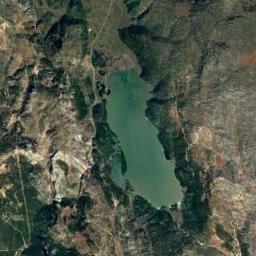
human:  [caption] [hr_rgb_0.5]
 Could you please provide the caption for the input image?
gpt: The lake lies in a mountainous area covered with some vegetation and the water is green .

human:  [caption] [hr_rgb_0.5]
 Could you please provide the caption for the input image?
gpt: The lake is very small .

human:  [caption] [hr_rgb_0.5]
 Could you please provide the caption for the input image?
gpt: A strip of pale blue lake surrounded by yellow-brown mountains with sparse green vegetation on the hills .

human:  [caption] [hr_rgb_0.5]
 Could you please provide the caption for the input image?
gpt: The ground is uneven around the lake .

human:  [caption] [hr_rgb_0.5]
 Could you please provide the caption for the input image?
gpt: There are brown bare land and some green land around the lake .